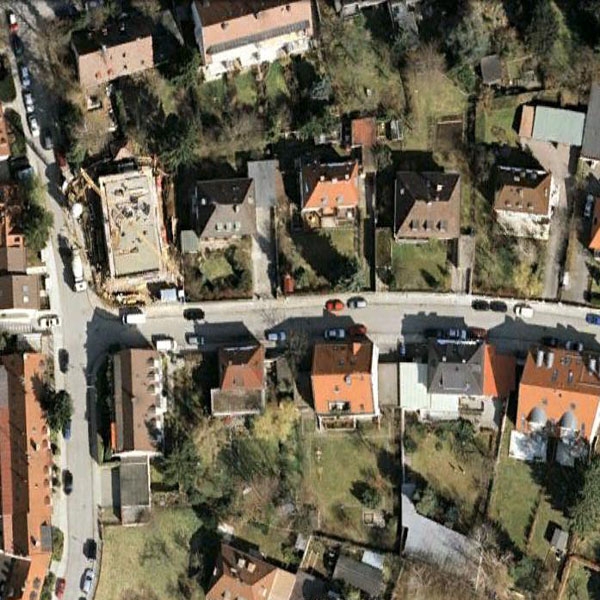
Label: Residential